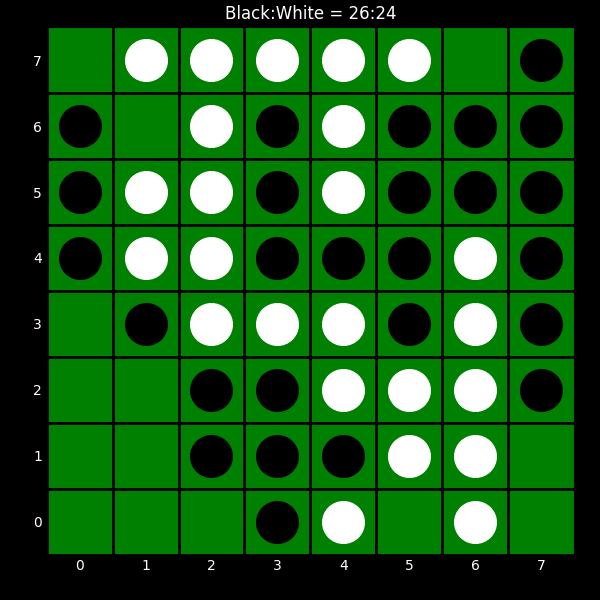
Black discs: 26
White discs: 24